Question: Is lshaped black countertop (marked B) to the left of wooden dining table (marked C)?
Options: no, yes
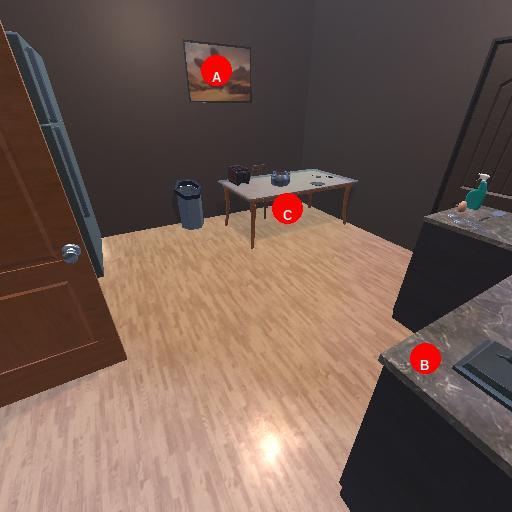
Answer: no